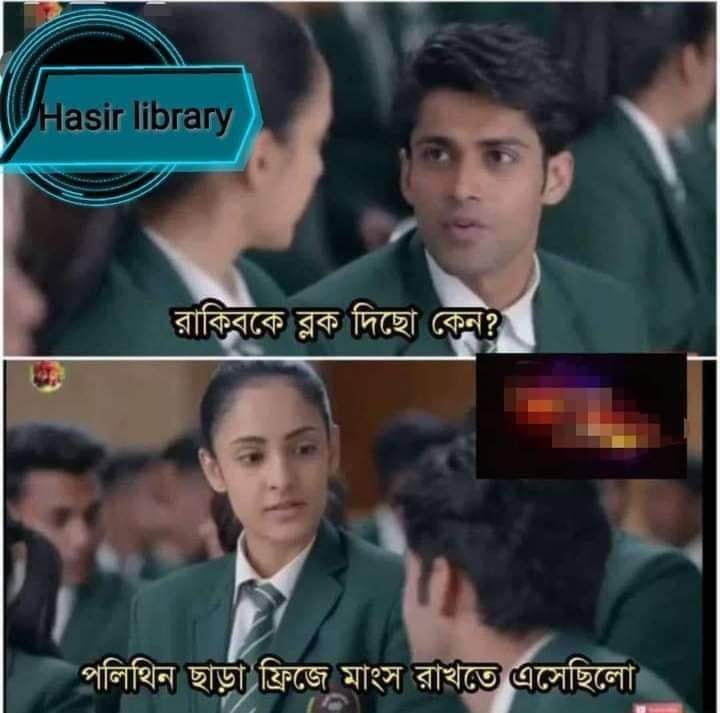
Caption: রাকিবকে ব্লক দিছো কেন ? পলিথিন ছাড়া ফ্রিজে মাংস রাখতে এসেছিলো
Label: non-hate